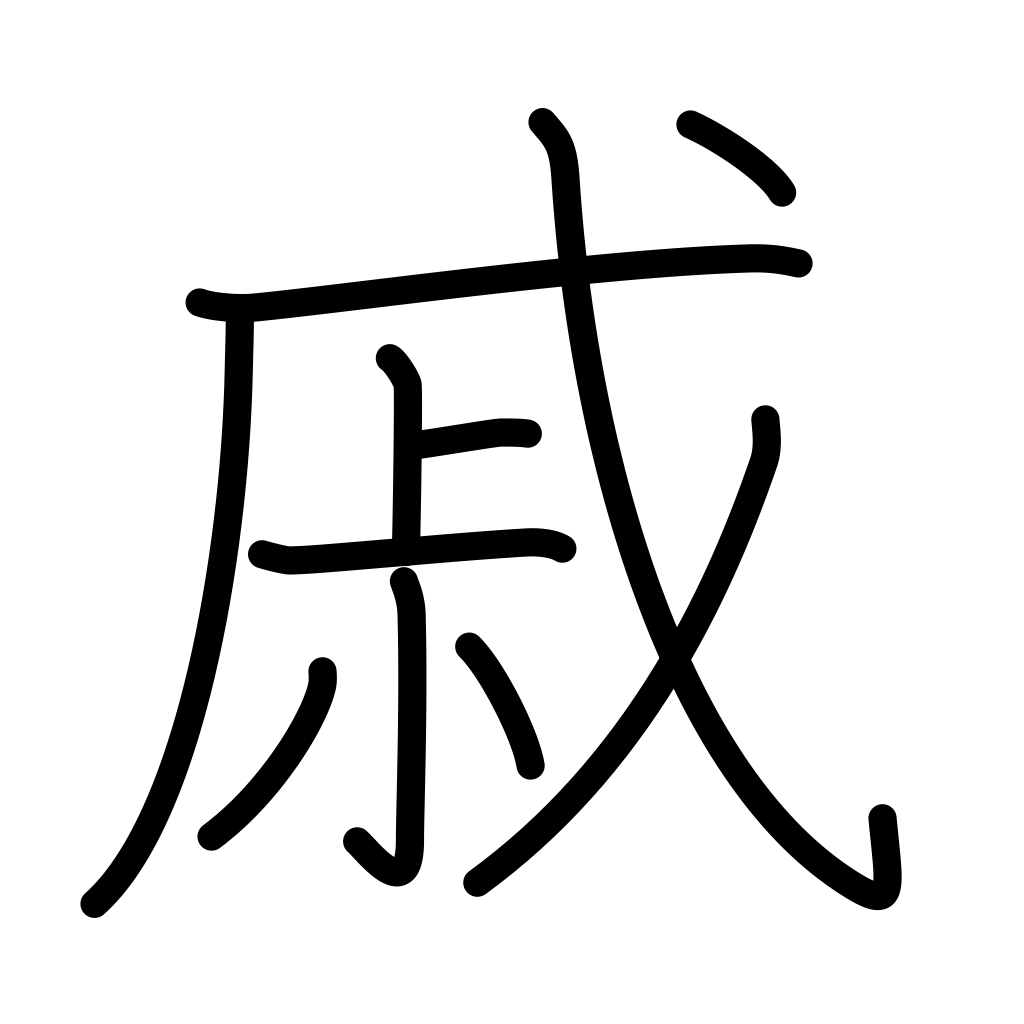
Meaning: grieve, relatives